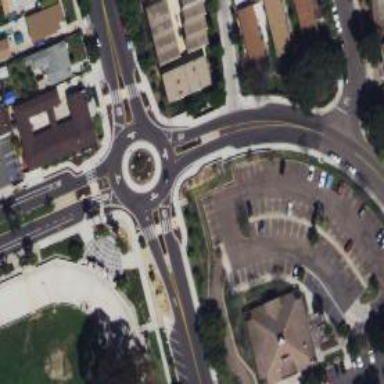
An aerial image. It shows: Tertiary road leading to roundabout.